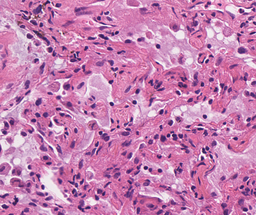
Tumor epithelial tissue: no
Tumor-associated stroma tissue: no
Normal tissue: yes